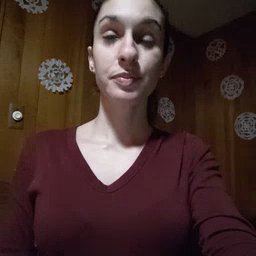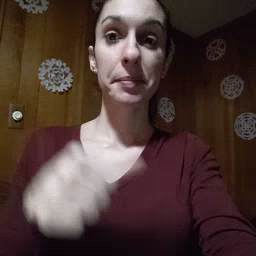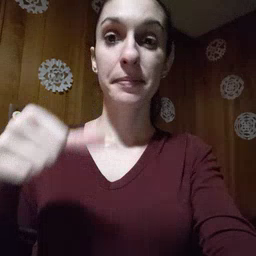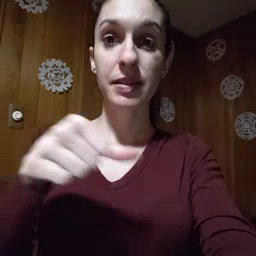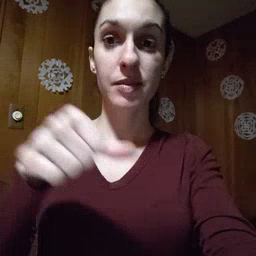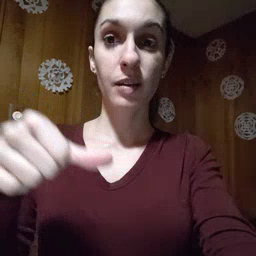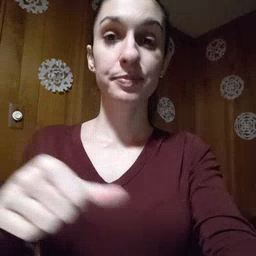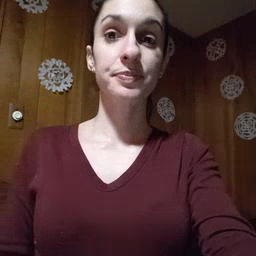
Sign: puzzle